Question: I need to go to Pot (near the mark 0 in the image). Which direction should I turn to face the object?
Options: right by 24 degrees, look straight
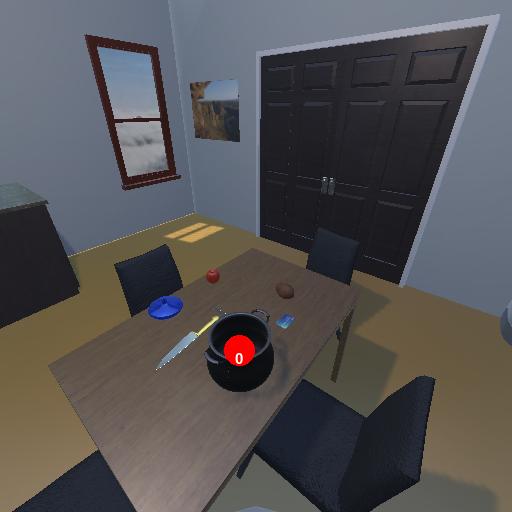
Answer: right by 24 degrees